Field crop: maize
Growth stage: 2
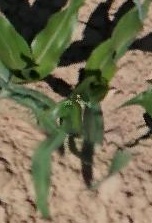
Species: maize